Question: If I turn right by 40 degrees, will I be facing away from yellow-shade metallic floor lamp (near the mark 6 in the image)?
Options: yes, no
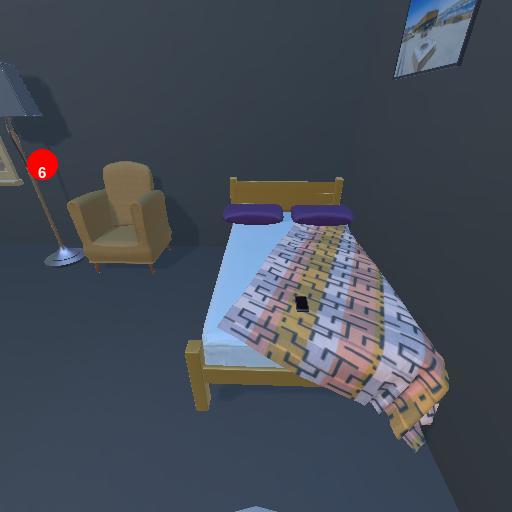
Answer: yes